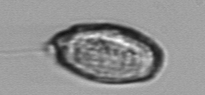
Label: Katodinium_or_Torodinium